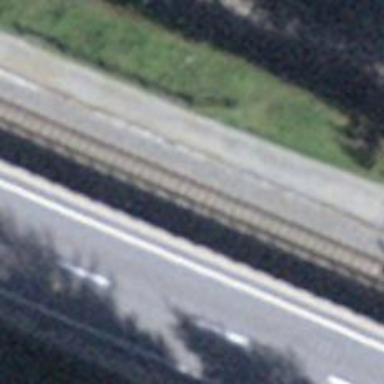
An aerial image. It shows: Railway signal.